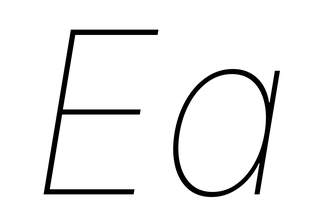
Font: Inter-Italic_Thin_Italic